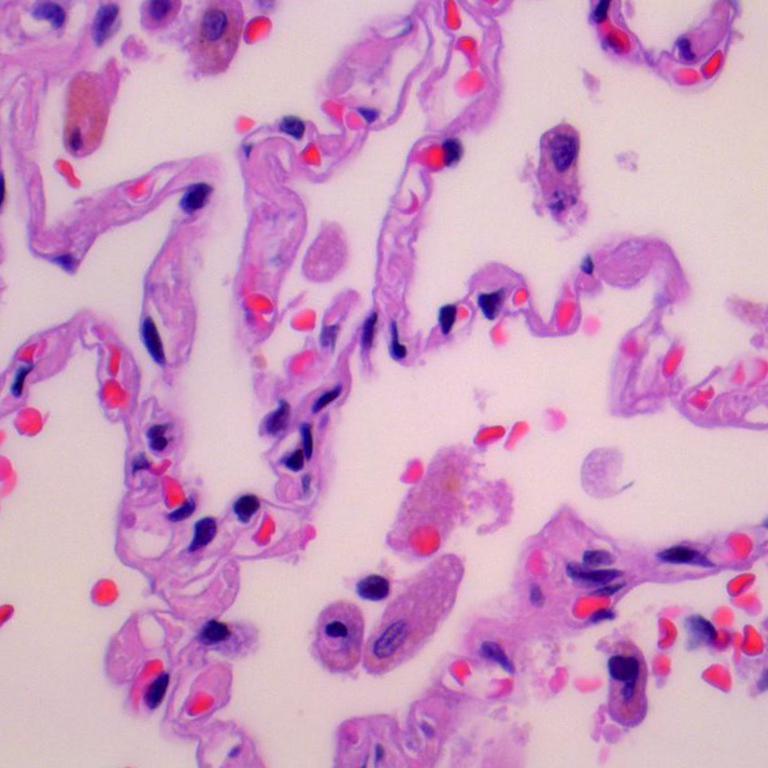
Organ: lung
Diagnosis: benign